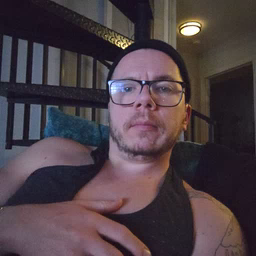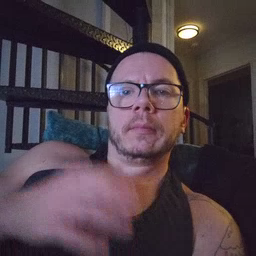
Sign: chair